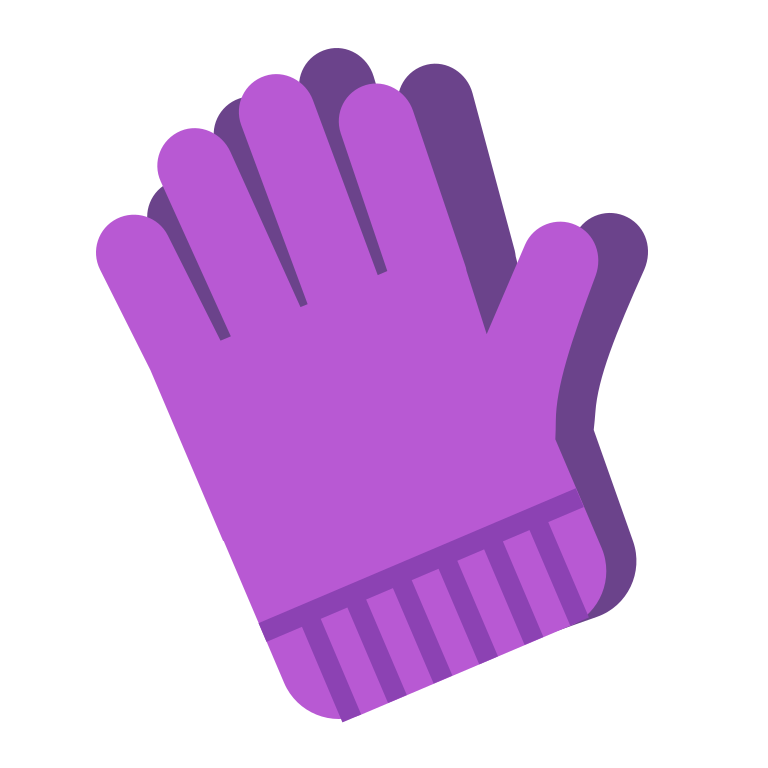
gloves flat